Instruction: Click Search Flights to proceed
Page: home
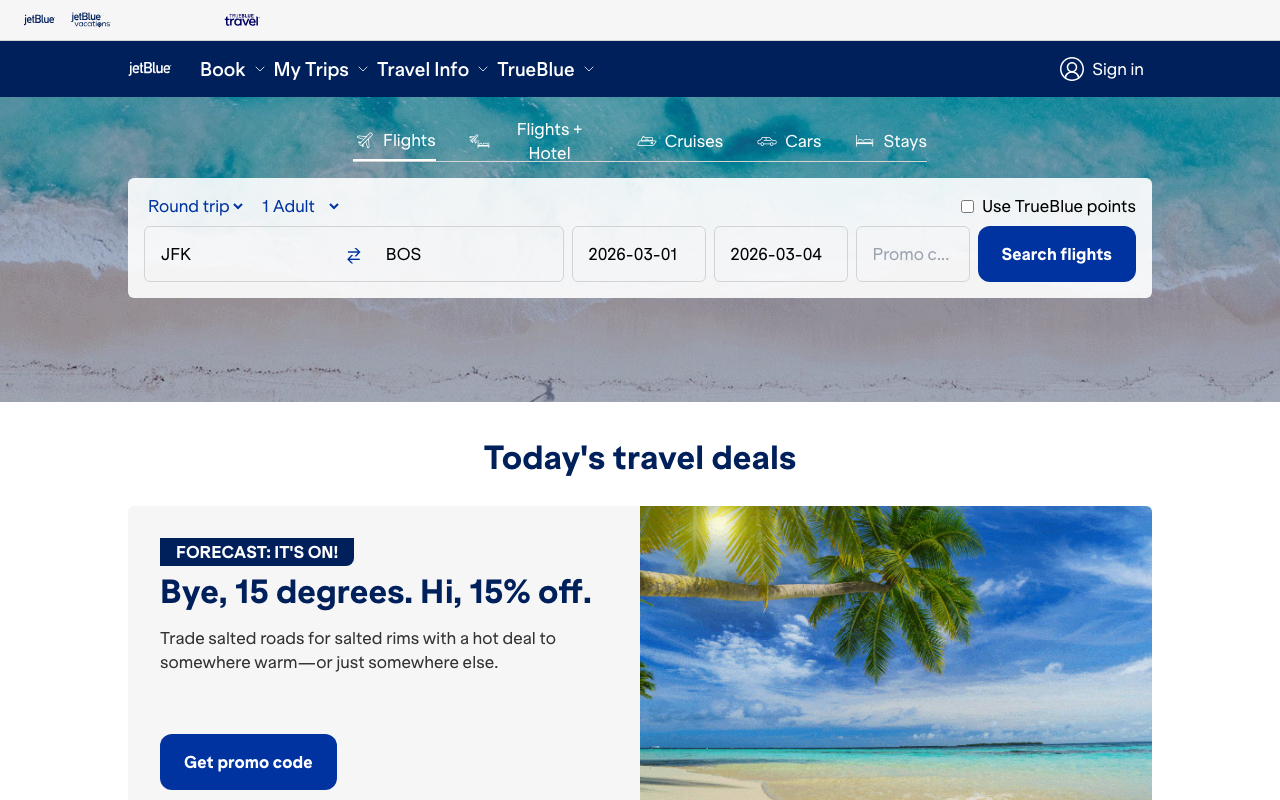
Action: click